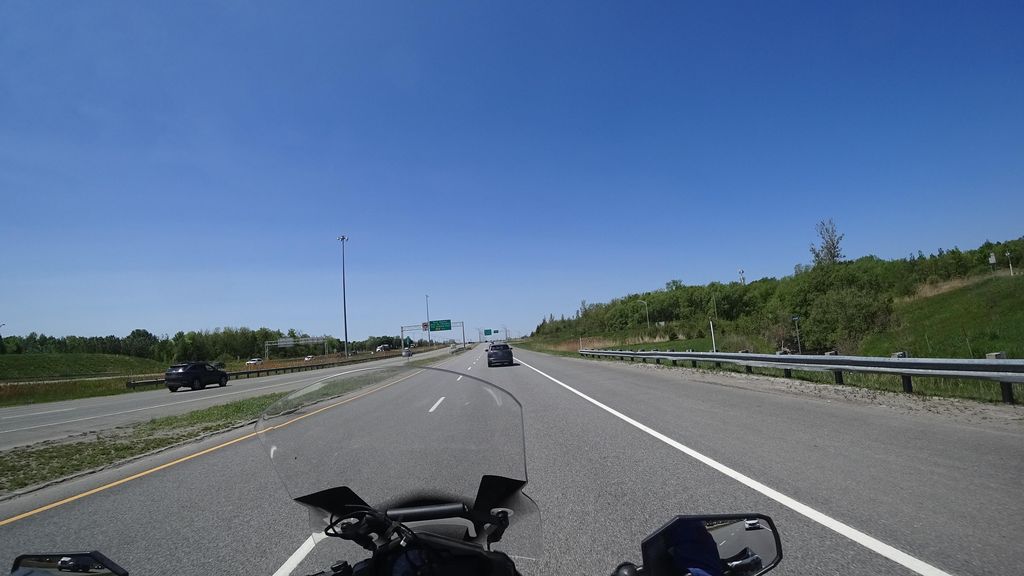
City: quebec_city